Interaction volume radius: 5 \u00c5
Interaction volume height: 15 \u00c5
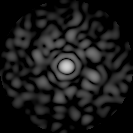
Disorder parameter: 0.8992